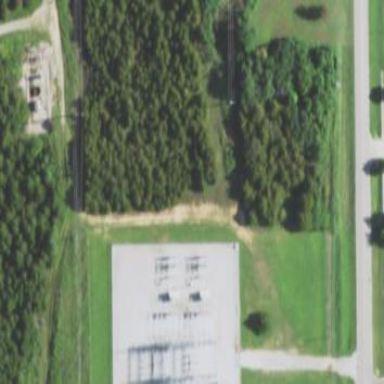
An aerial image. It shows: Power substation.